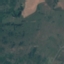
Land use / land cover class: Pasture